Interaction volume radius: 5 \u00c5
Interaction volume height: 20 \u00c5
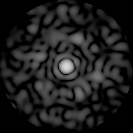
Disorder parameter: 0.8434